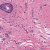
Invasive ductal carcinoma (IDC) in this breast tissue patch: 0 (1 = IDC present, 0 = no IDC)